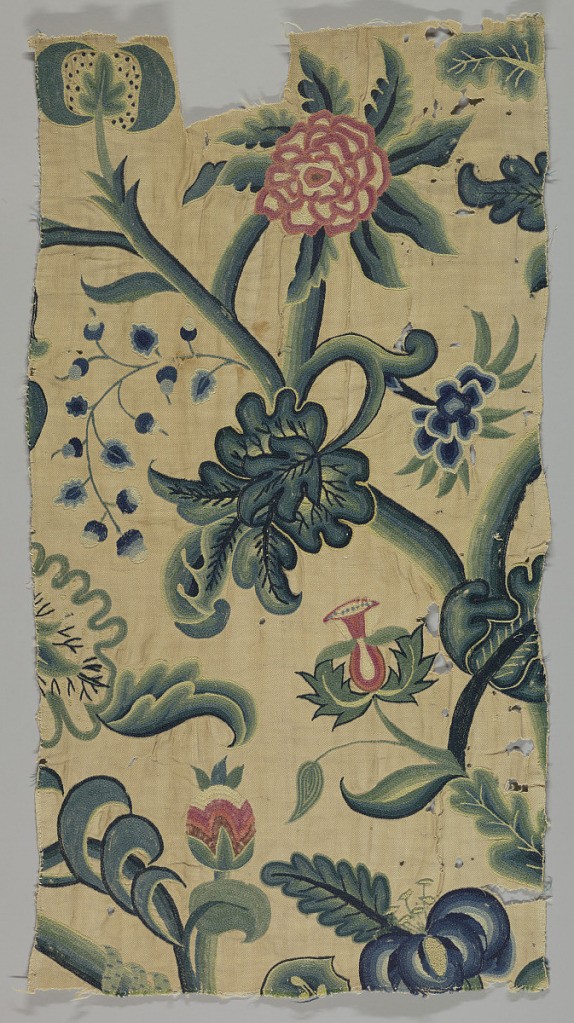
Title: Textile
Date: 18th century
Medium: linen, wool Technique: crewel embroidery on plain weave
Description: Band of crewel embroidery with fantastical foliage and flowers in blue, green and red wools on an ivory ground.